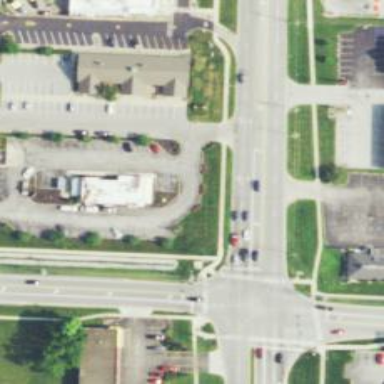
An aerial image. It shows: Asphalt footway crossing.